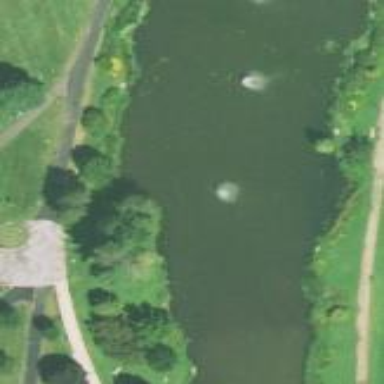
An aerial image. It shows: Pond surrounded by natural water.